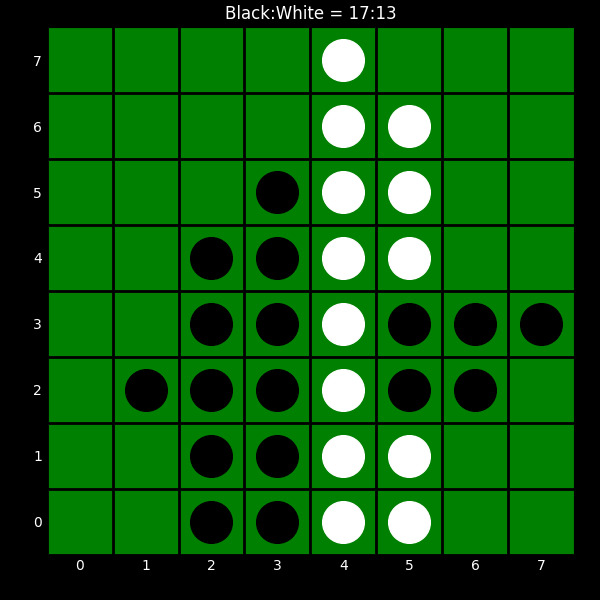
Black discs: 17
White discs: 13